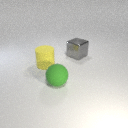
large green rubber sphere in front of large yellow rubber cylinder